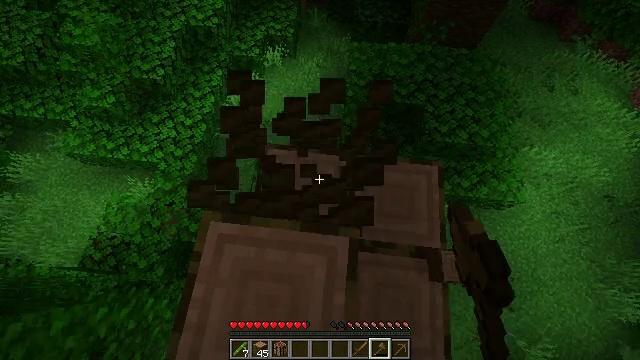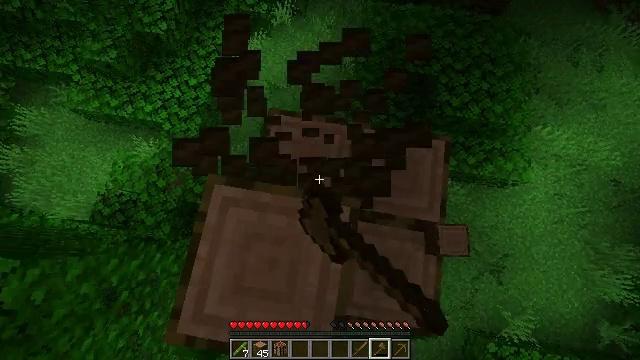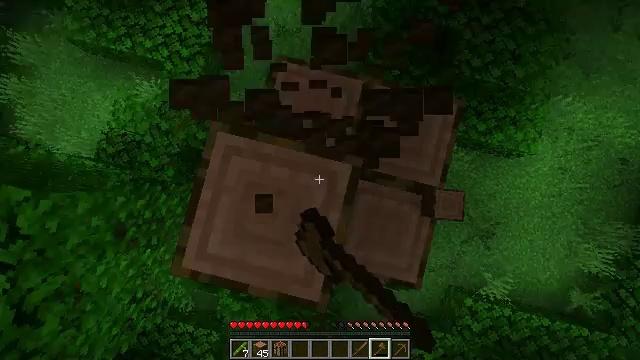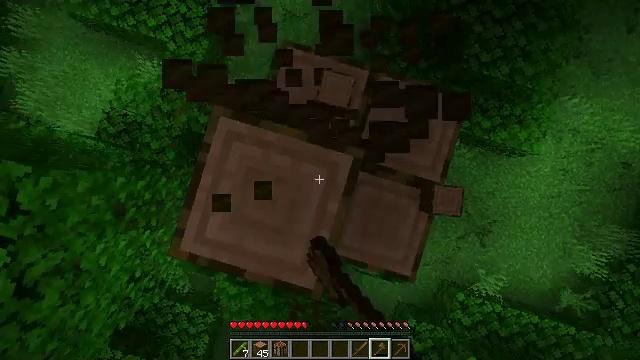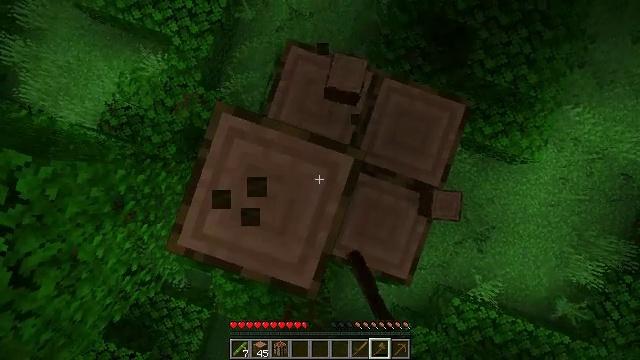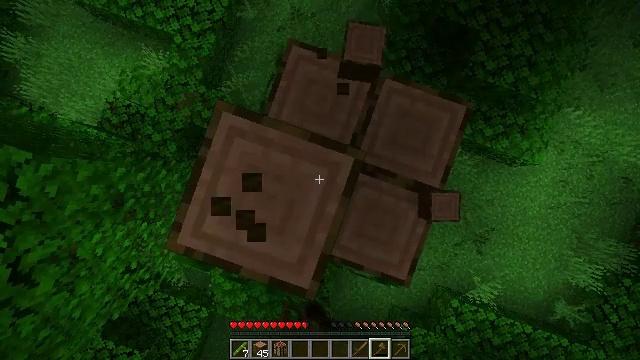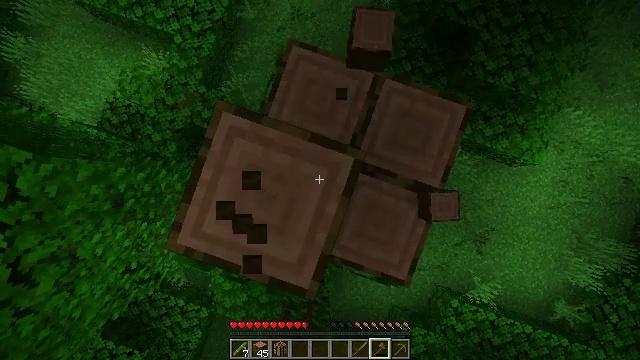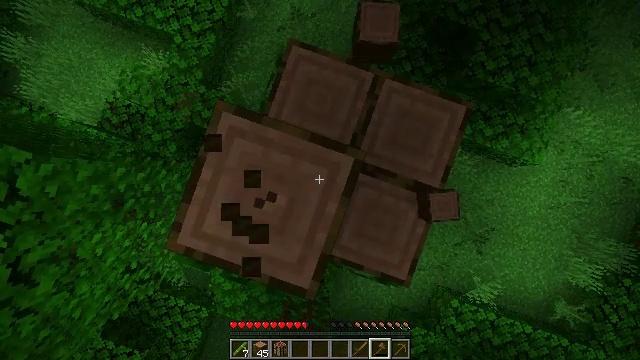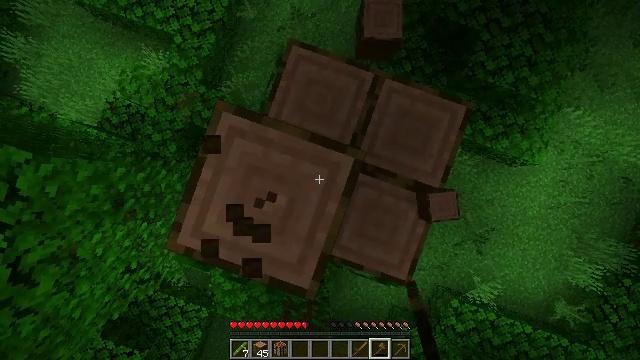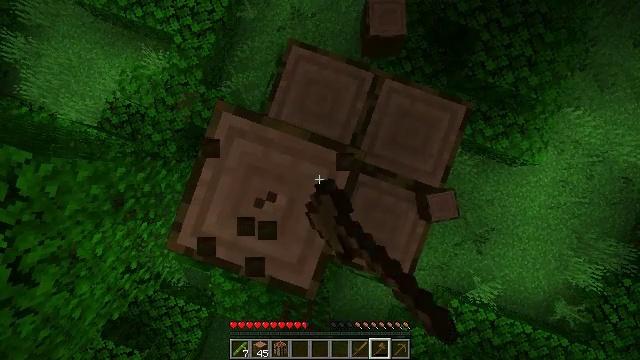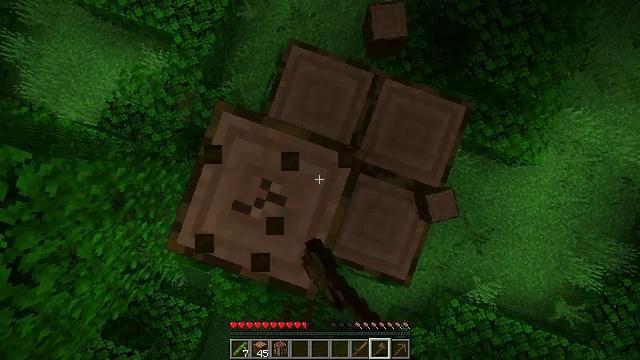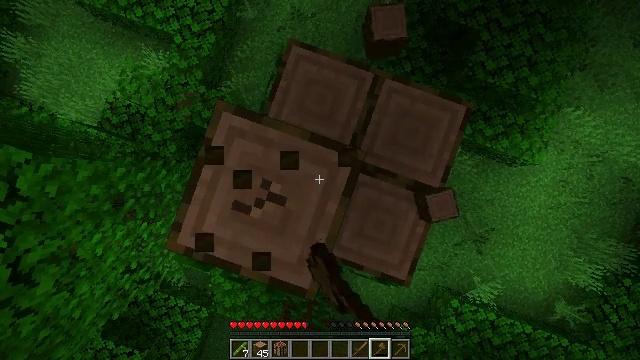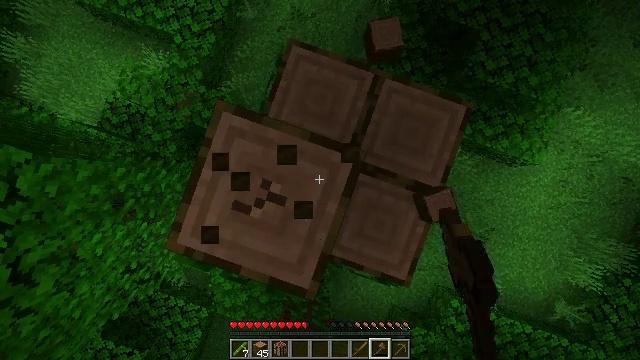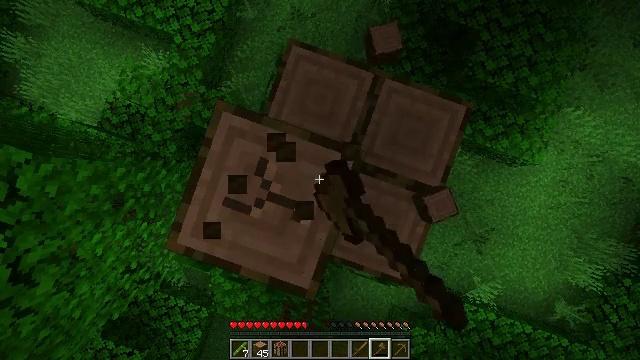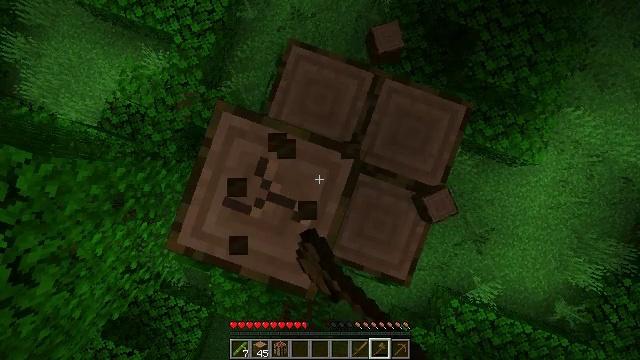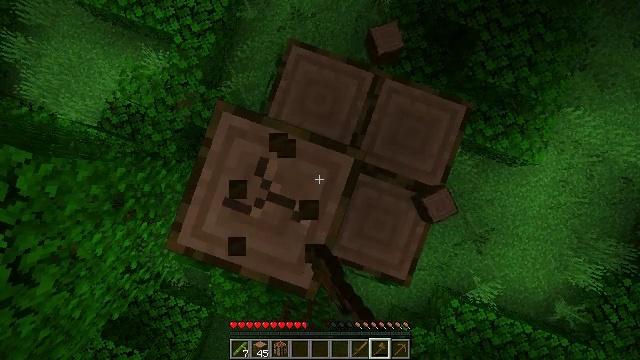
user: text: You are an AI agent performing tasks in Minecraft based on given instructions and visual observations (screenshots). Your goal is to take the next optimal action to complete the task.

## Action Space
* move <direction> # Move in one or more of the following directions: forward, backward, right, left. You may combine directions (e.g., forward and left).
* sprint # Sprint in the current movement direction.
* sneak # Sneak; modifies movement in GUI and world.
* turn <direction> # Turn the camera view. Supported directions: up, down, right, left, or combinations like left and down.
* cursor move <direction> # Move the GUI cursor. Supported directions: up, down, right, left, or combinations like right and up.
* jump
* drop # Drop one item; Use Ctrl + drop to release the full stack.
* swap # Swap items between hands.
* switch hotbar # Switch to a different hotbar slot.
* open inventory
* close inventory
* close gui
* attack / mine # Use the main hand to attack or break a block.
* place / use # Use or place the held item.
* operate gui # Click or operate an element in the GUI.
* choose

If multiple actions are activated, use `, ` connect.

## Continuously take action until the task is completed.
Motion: motion action
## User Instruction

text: Mine the jungle log in the rainforest biome.
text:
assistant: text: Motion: turn left and down, attack / mine
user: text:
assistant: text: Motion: turn left and down, attack / mine
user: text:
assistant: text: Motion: turn left and down, attack / mine
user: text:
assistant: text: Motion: turn left and down, attack / mine
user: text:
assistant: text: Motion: turn down, attack / mine
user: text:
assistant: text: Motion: attack / mine
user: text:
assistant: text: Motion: attack / mine
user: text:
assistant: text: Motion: attack / mine
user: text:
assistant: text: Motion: attack / mine
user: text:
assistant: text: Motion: attack / mine
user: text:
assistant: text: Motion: attack / mine
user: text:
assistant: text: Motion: attack / mine
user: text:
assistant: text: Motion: attack / mine
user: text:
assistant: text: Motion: attack / mine
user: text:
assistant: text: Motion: attack / mine
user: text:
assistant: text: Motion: attack / mine
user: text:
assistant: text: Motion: attack / mine
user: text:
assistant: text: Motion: attack / mine
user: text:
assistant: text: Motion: attack / mine
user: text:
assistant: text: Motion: attack / mine
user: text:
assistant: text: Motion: attack / mine
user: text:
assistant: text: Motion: attack / mine
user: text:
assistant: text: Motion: attack / mine
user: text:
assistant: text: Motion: attack / mine
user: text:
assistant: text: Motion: attack / mine
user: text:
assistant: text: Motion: attack / mine
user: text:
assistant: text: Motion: attack / mine
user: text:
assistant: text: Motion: attack / mine
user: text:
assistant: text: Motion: attack / mine
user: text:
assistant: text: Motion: attack / mine